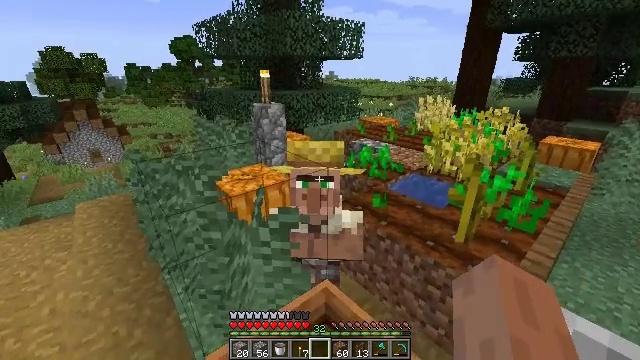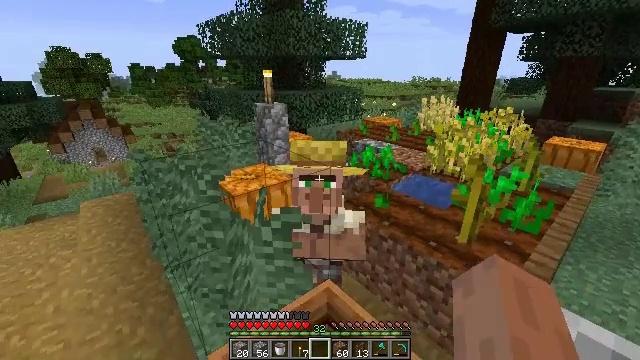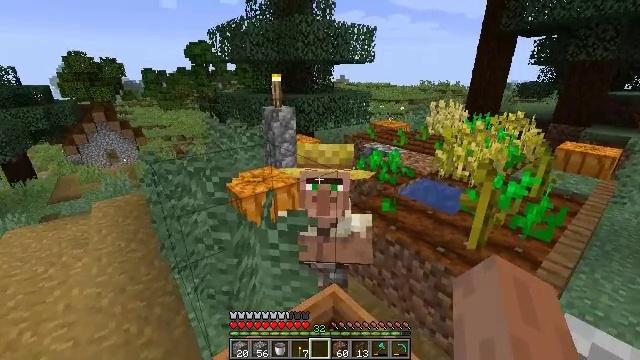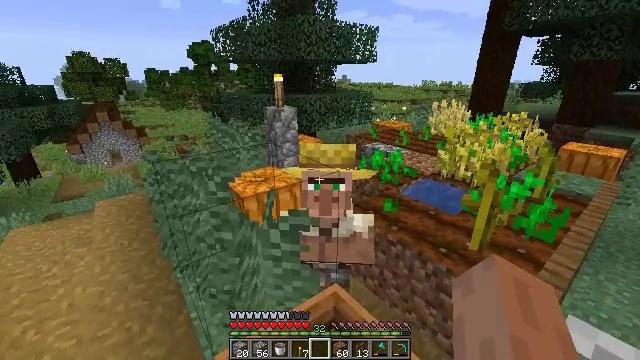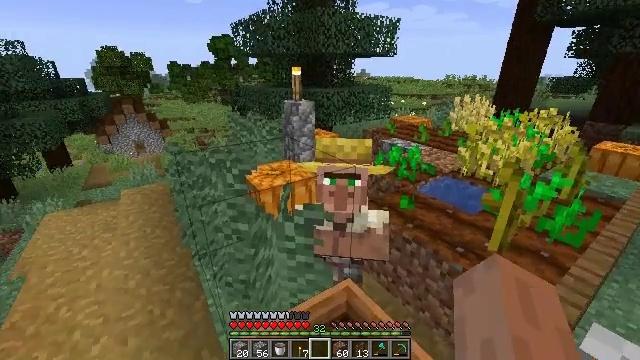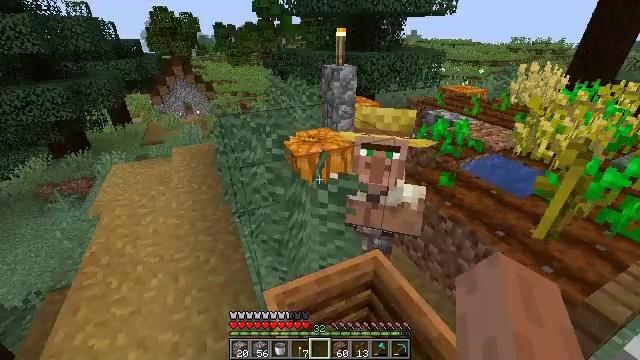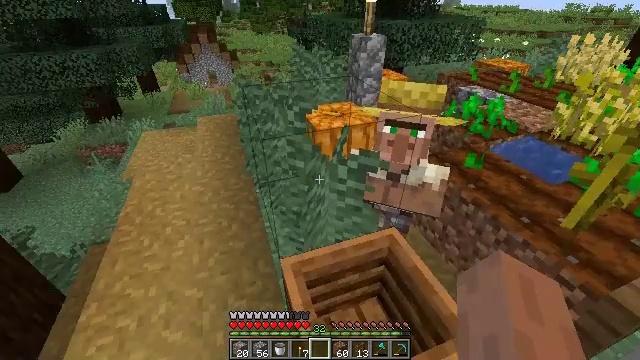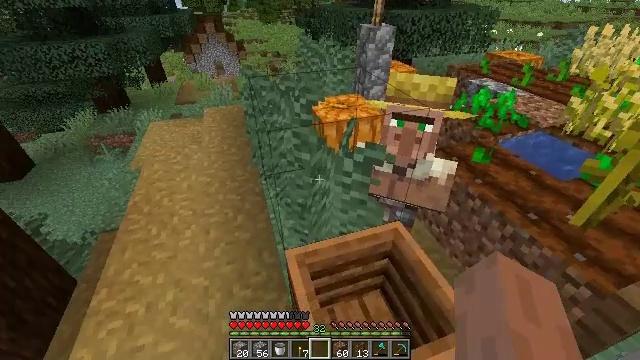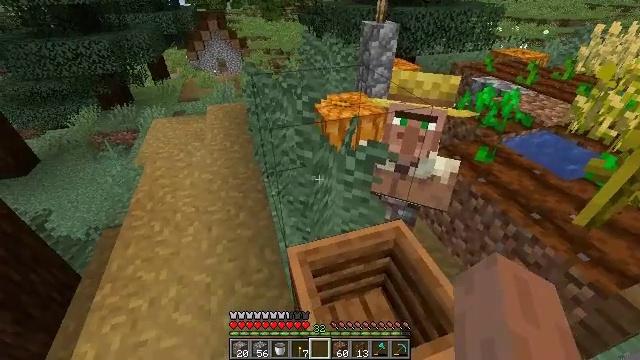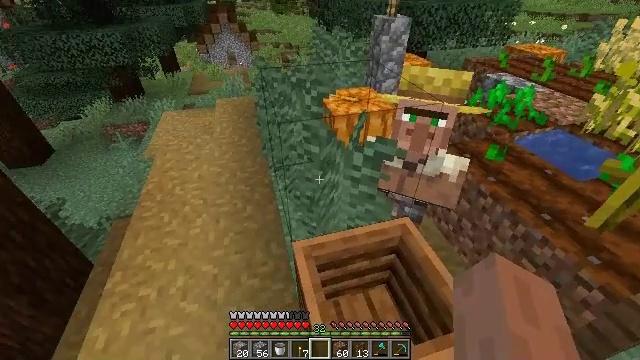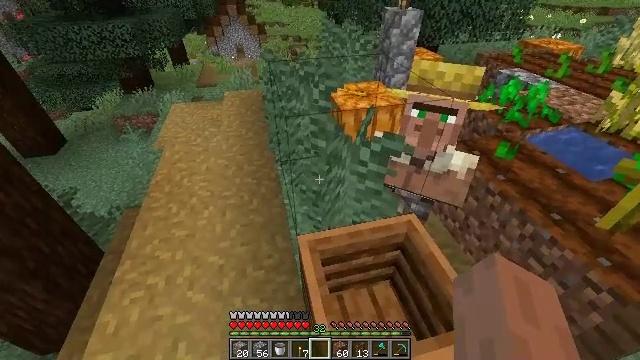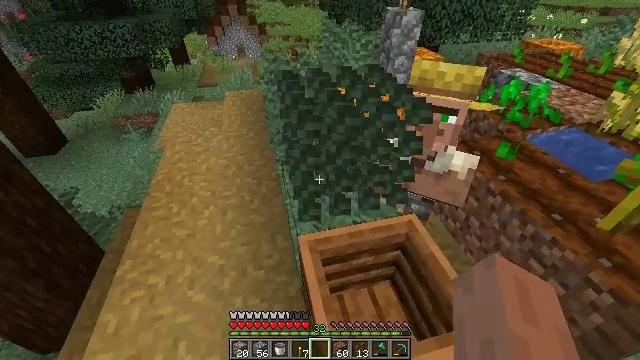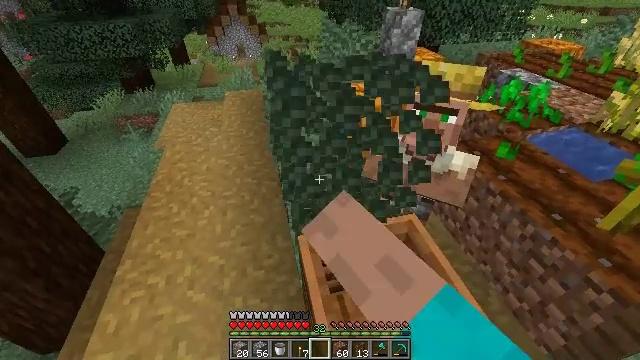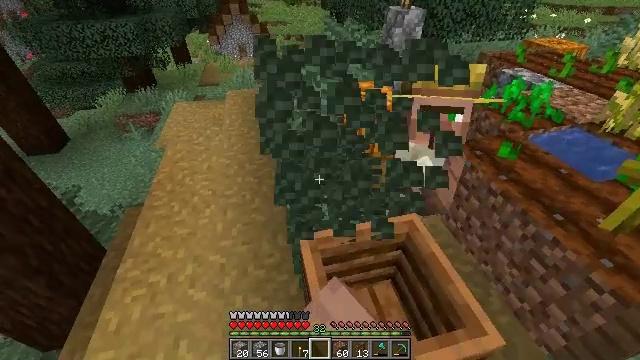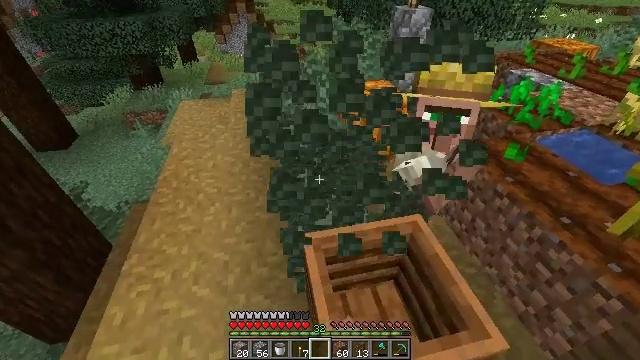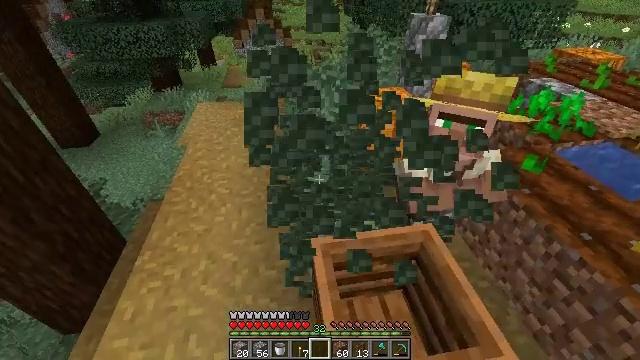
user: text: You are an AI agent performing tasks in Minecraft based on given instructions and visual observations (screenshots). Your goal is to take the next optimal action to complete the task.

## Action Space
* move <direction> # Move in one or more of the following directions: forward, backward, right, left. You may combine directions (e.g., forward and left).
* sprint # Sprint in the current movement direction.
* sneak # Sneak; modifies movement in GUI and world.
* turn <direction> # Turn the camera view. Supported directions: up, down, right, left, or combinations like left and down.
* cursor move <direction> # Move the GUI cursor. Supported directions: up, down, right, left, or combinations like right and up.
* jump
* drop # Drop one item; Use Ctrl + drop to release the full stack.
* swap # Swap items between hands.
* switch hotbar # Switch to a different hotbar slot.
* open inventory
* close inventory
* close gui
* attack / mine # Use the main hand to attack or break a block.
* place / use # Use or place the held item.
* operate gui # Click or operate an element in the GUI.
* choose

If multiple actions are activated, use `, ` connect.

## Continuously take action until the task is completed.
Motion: motion action
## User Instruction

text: Attack the large fern to gather it.
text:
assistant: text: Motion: no_op
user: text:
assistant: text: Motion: turn left
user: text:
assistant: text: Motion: no_op
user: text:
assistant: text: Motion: turn left and down
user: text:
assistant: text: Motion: turn left and down
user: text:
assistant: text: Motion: turn left and down
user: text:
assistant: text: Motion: turn left and down
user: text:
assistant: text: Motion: no_op
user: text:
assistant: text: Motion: turn left and down
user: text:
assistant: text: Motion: turn left and down
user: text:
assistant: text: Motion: attack / mine
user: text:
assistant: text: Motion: attack / mine
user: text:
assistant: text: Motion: attack / mine
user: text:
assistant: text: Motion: turn left
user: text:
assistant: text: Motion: turn left and up
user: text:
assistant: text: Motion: turn up
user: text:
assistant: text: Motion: turn up
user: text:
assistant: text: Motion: no_op